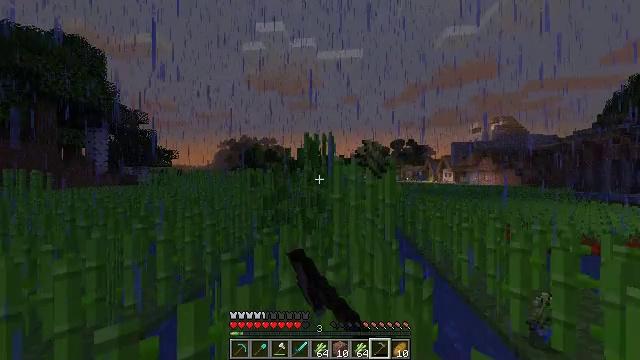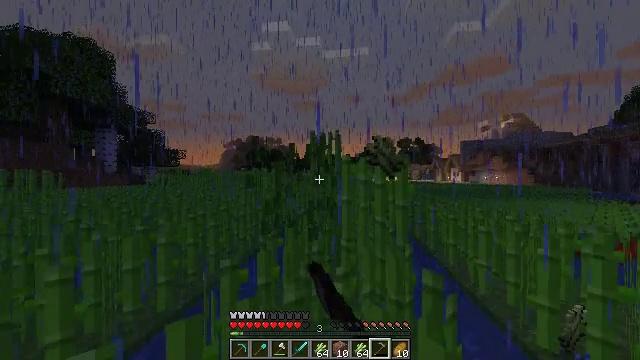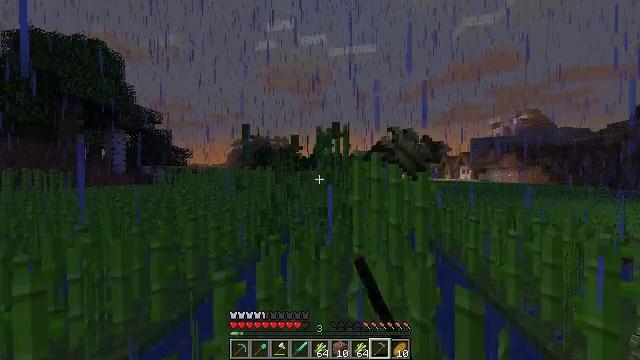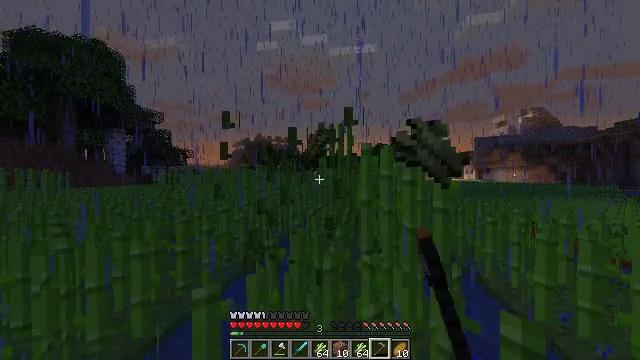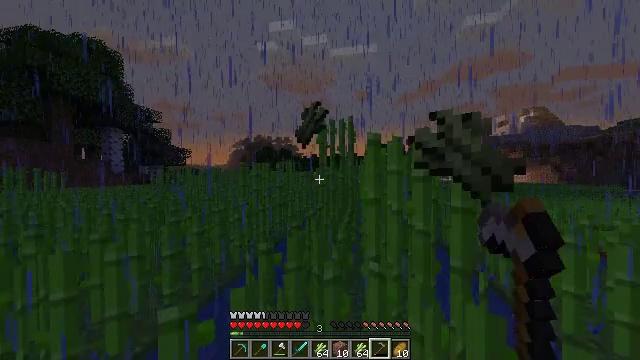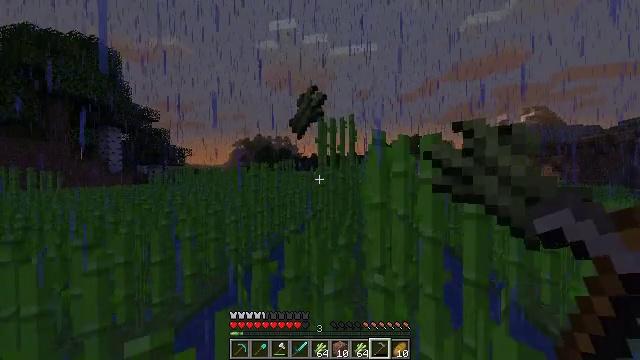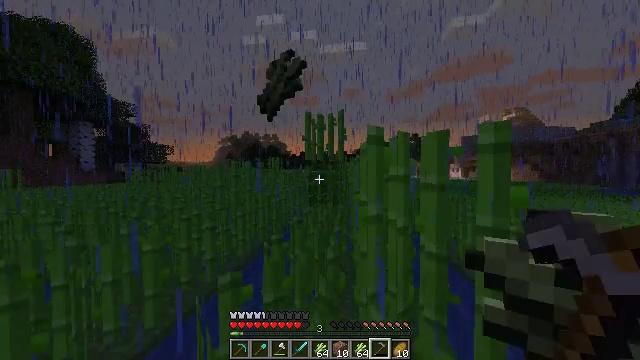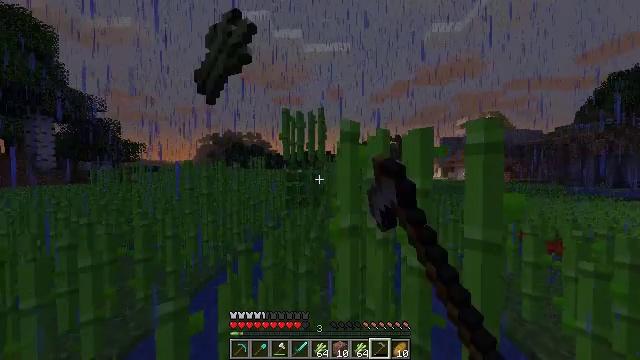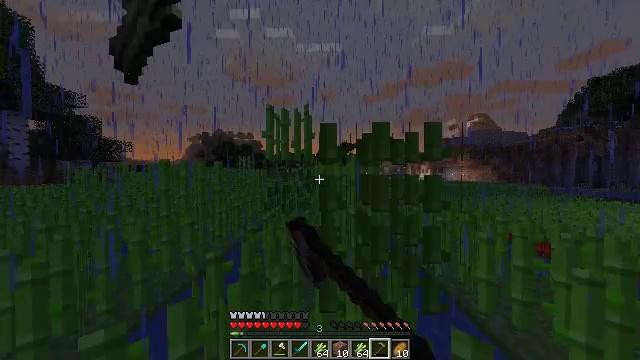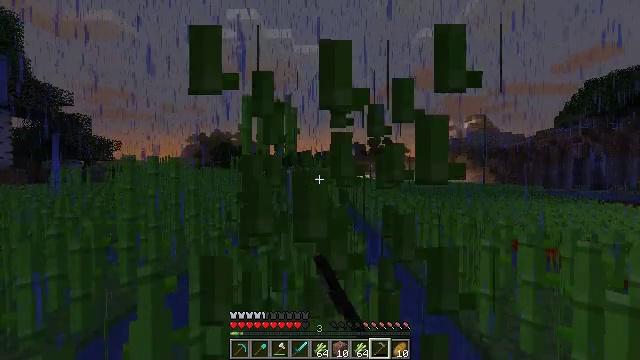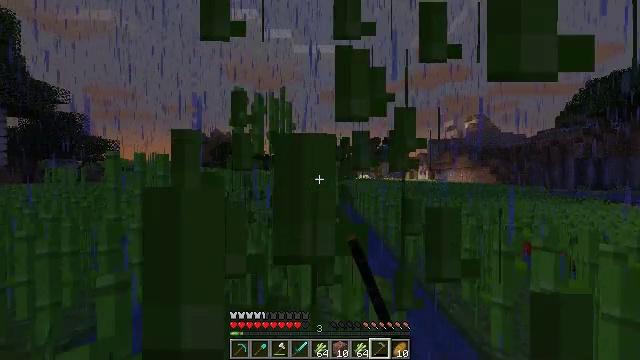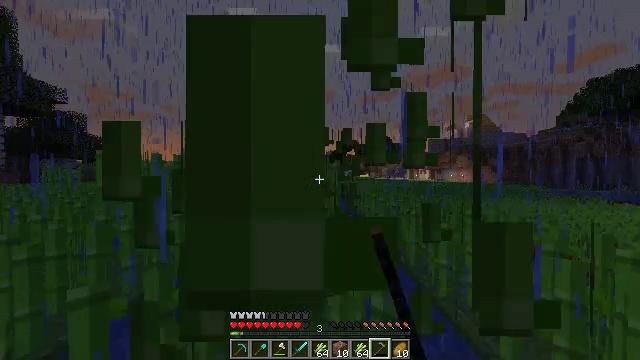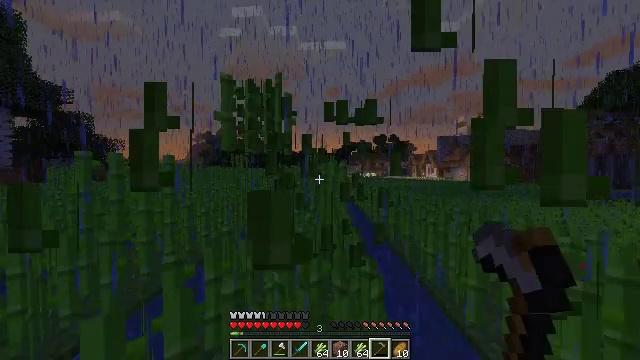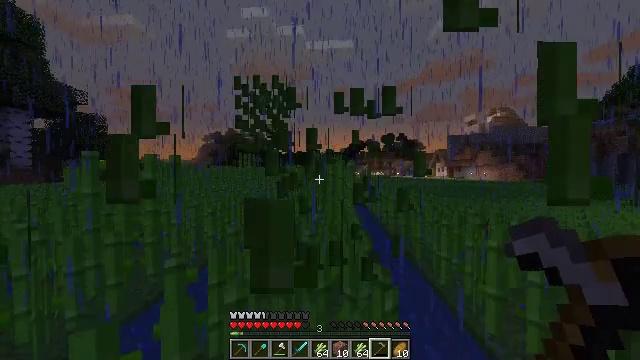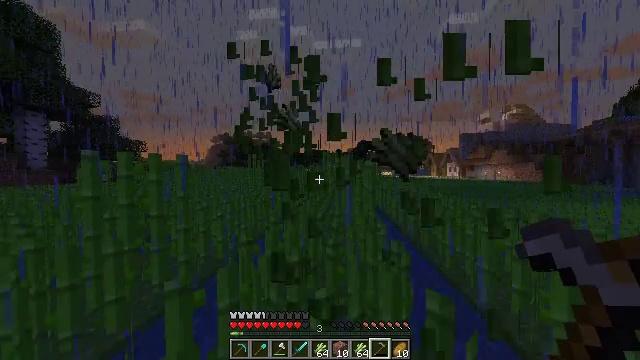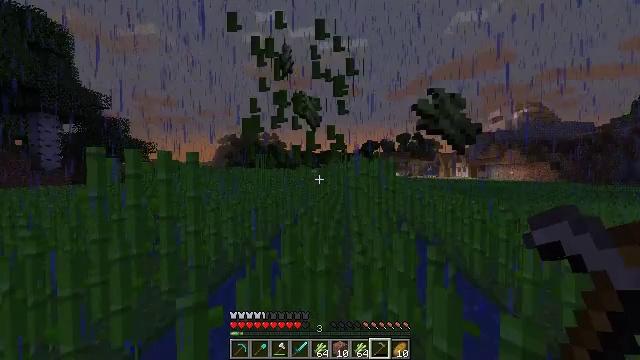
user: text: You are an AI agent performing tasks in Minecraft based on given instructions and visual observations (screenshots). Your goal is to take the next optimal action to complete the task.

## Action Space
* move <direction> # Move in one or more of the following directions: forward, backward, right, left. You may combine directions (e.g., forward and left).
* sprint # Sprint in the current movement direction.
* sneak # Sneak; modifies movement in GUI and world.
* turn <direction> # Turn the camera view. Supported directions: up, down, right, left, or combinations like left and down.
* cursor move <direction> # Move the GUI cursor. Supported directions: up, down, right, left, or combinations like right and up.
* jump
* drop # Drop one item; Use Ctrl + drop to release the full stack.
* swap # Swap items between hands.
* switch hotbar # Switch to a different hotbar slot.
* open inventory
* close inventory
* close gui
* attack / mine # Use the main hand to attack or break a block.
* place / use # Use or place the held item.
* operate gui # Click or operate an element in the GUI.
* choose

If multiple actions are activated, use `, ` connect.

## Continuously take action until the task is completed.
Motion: motion action
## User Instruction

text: Mine the sugar cane near rivers.
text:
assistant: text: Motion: move forward, sprint, turn left, attack / mine
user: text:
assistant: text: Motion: move forward, sprint, turn left, attack / mine
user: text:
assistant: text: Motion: move forward, sprint, attack / mine
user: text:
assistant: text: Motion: move forward, sprint, attack / mine
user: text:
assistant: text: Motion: move forward, sprint, attack / mine
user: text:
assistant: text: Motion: move forward and move right, sprint, turn right, attack / mine
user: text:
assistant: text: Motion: move forward and move right, sprint, turn right, attack / mine
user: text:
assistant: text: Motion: move forward and move right, sprint, turn right, attack / mine
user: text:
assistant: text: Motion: move forward, sprint, attack / mine
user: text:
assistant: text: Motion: move forward, sprint, attack / mine
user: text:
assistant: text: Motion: move forward, sprint, attack / mine
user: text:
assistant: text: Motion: move forward, sprint, turn left, attack / mine
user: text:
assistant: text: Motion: move forward and move left, sprint, turn left, attack / mine
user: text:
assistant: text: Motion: move forward and move left, sprint, turn left, attack / mine
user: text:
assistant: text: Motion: move forward and move left, sprint, turn left, attack / mine
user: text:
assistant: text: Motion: move forward and move left, sprint, attack / mine
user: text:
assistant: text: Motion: move forward, sprint, attack / mine
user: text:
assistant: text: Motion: move forward, sprint, attack / mine
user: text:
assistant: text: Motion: move forward, sprint, attack / mine
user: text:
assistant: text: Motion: move forward and move right, sprint, turn right, attack / mine
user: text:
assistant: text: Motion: move forward and move right, sprint, turn right, attack / mine
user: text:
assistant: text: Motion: move forward and move right, sprint, turn right, attack / mine
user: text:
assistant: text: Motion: move forward and move right, sprint, attack / mine
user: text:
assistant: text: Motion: move forward and move right, sprint, attack / mine
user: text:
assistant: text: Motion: move forward and move right, sprint, attack / mine
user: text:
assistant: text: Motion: move forward, sprint, attack / mine
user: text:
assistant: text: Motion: move forward, sprint, turn left, attack / mine
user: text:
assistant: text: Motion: move forward, sprint, turn left, attack / mine
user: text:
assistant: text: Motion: move forward and move left, sprint, turn left, attack / mine
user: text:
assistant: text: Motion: move forward and move left, sprint, turn left, attack / mine